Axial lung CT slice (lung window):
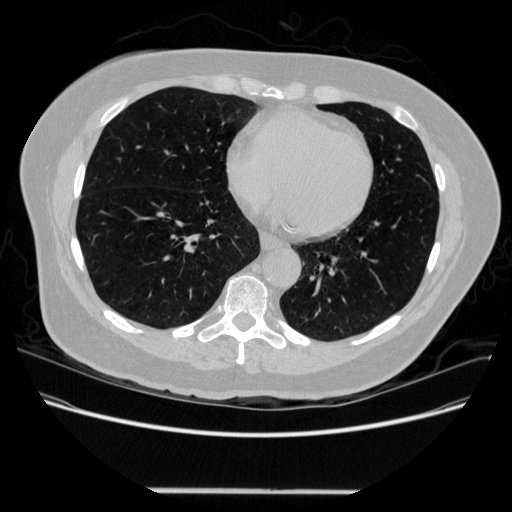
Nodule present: no